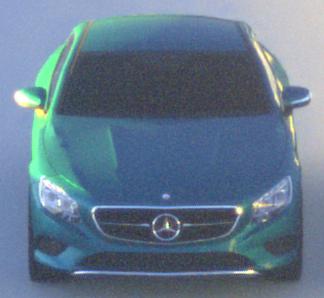
Make: Mercedes-Benz
Model: S 400 Coupé
Detailed model: S-Class (217) Coupé
Model produced from: 2015/10
Model produced until: 2017/09
Doors: 2
Color: blue
Road condition: dry road
Daytime: sunrise or sunset
Contrast: high contrast